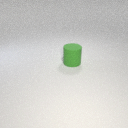
large green rubber cylinder